Question: I'm writing an application for 'iOS 7.0+' and I wanted to use new feature witch is: 'imageWithRenderingMode'. I have a map annotation with this code:
'''
-(MKAnnotationView*)annotationView {
MKAnnotationView *annotationView = [[MKAnnotationView alloc] initWithAnnotation:self reuseIdentifier:@"AnnotationIdentifier"];
annotationView.enabled = YES;
annotationView.canShowCallout = YES;
annotationView.image = [[UIImage imageNamed:@"star"] imageWithRenderingMode:UIImageRenderingModeAlwaysTemplate];
annotationView.rightCalloutAccessoryView = [UIButton buttonWithType:UIButtonTypeDetailDisclosure];
annotationView.tintColor = [UIColor redColor];
return annotationView;
}
'''
I was expected that my pins will be red, but stays black, only the callout (i) icon turns red.

I was trying to set 'self.view.tintColor' and 'self.mapView.tintColor' in my 'ViewController' but this not working either. How to turns this pins red?
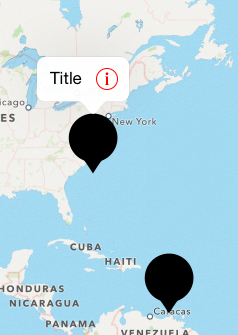
Answer: There's a better solution than those proposed that doesn't involve creating a 'UIImageView'.
This Swift code will create a colored version of your 'UIImage'.
'''
extension UIImage {
func colorized(color : UIColor) -> UIImage {
let rect = CGRectMake(0, 0, self.size.width, self.size.height);
UIGraphicsBeginImageContextWithOptions(rect.size, false, 0.0);
let context = UIGraphicsGetCurrentContext();
CGContextSetBlendMode(context, .Multiply)
CGContextDrawImage(context, rect, self.CGImage)
CGContextClipToMask(context, rect, self.CGImage)
CGContextSetFillColorWithColor(context, color.CGColor)
CGContextFillRect(context, rect)
let colorizedImage = UIGraphicsGetImageFromCurrentImageContext();
UIGraphicsEndImageContext();
return colorizedImage
}
}
'''
Call it like this:
'''
UIImage(named: "myImage")!
.imageWithRenderingMode(.AlwaysTemplate)
.colorized(UIColor.red())
'''